Question: This is the situation:

I want the of the Intersection part follows the mouse.
What code should I use? (maybe to put it in form1 load event?)
Additional information:
'''
Form1.Height = Val(Screen.PrimaryScreen.WorkingArea.Height) + 30 [*]
Form1.Width = 21
Form2.Width = Val(Screen.PrimaryScreen.WorkingArea.Width)
Form2.Height = 21
'''
[*]
+30 is the width of the taskbar in my windows. I don't know why but 'Screen.PrimaryScreen.WorkingArea.Height' does not include total height of my screen resolution (768px).
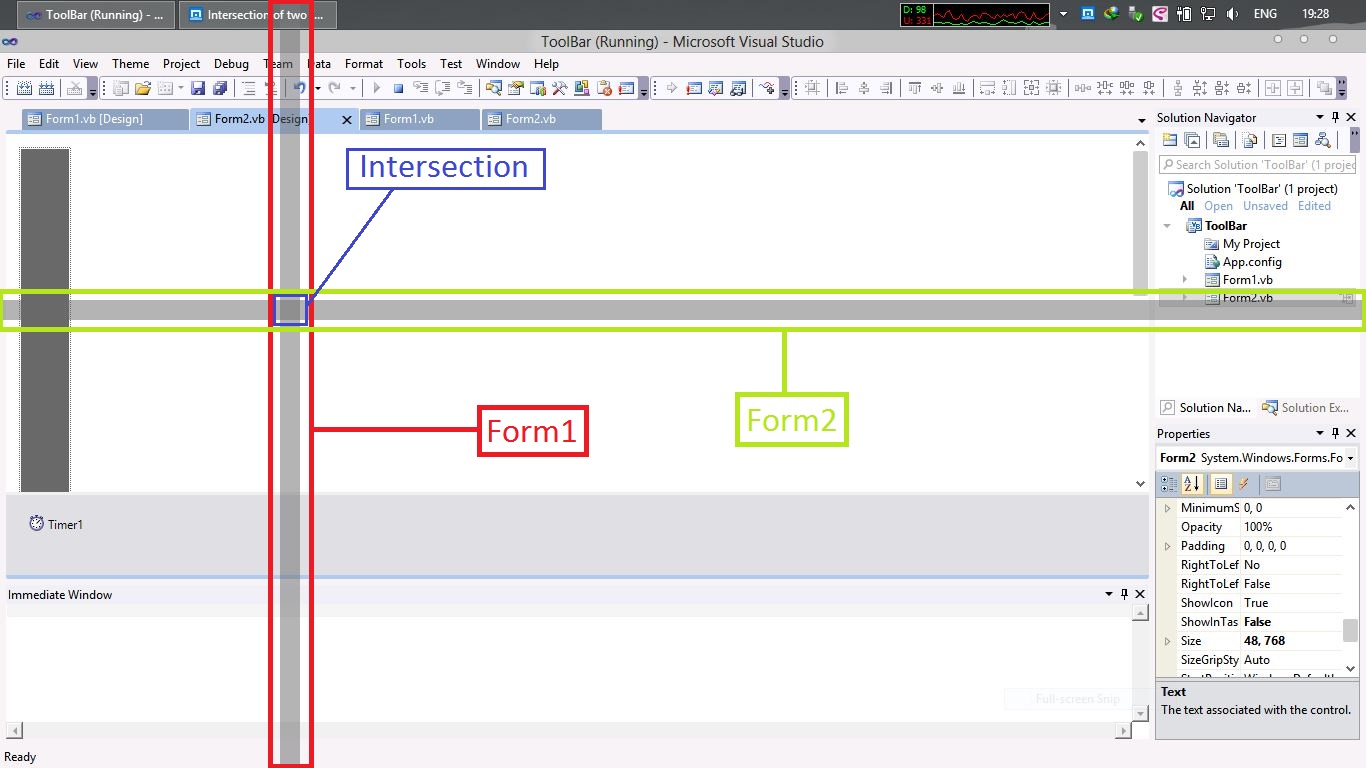
Answer: Add a timer to your form and set its interval to 10
'''
Private Sub Timer1_Tick(ByVal sender As System.Object, ByVal e As System.EventArgs) Handles Timer1.Tick
Me.Location = New Point(0, MousePosition.Y - 10) 'Form1
Form2.Location = New Point(MousePosition.X - 10, 0) 'Form2
End Sub
'''
Subtract 10 pixels from the actual position to center your cursor on the intersection itself.
Then on your Form1 Load Event
'''
Private Sub Form1_Load(ByVal sender As System.Object, ByVal e As System.EventArgs) Handles MyBase.Load
Me.Width = Screen.PrimaryScreen.Bounds.Width
Me.Height = 21
Form2.Show()
End Sub
'''
And on your Form2 Load Event
'''
Private Sub Form2_Load(ByVal sender As System.Object, ByVal e As System.EventArgs) Handles MyBase.Load
Me.Height = Screen.PrimaryScreen.Bounds.Height
Me.Width = 21
End Sub
'''